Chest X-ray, AP view. Patient: 47 years old, sex M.
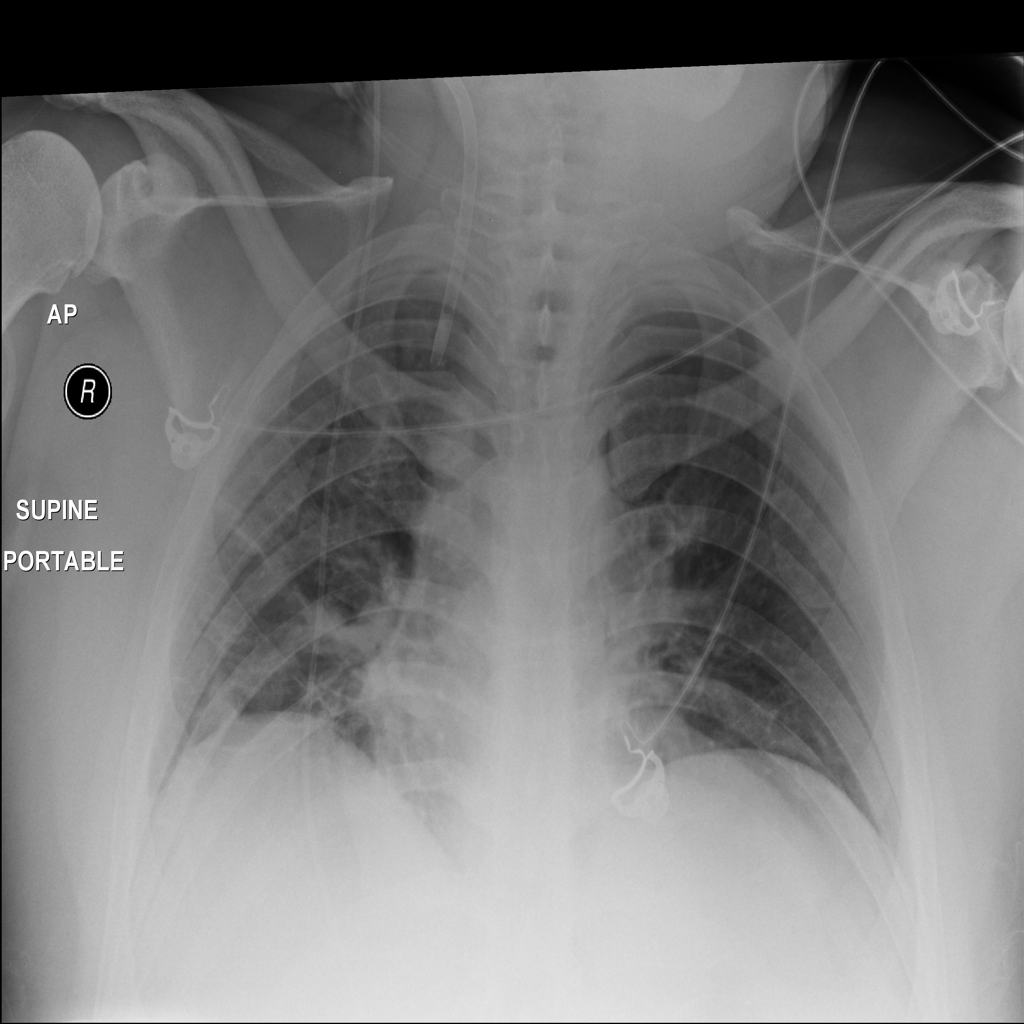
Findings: Atelectasis, Infiltration